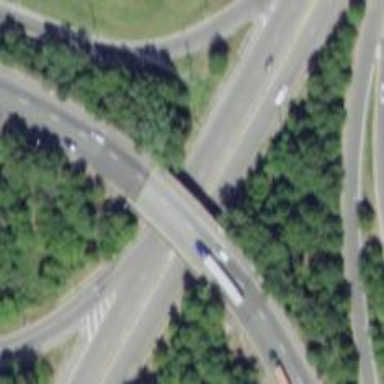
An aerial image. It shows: Interchange bridge on motorway link.